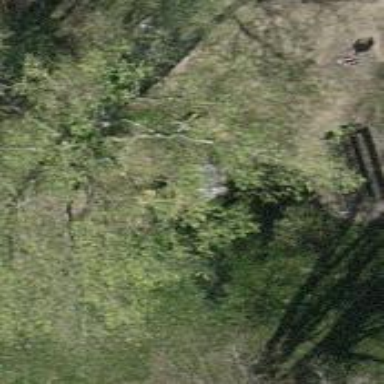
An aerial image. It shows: Bench.